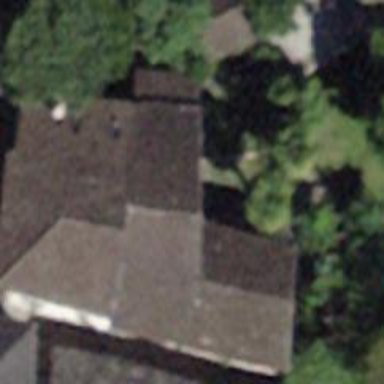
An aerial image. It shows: Detached building.